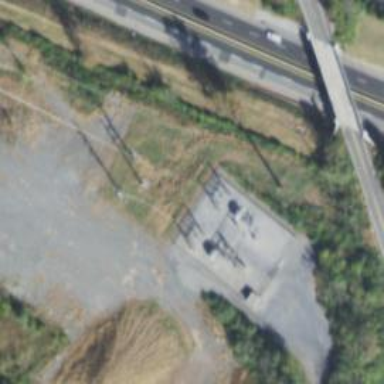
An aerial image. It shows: Power substation enclosed by fence.